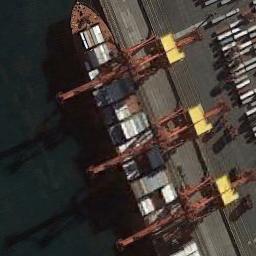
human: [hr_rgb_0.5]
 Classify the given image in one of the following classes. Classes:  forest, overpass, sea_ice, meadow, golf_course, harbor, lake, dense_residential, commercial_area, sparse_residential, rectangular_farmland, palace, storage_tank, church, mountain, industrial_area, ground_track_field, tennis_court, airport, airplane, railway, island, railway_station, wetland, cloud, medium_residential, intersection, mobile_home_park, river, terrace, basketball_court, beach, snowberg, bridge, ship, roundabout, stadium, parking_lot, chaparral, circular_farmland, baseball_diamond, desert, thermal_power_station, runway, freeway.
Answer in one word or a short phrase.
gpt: ship